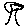
Label: tree